Question: Does anyone have any idea how to download files from mega.co.nz in java, because the urls are not directly downloadable because of the appearing dialog box.
e.g. the <URL> is not directly downloadable. Image of dialog box appearing:
How can I download these files directly in java?
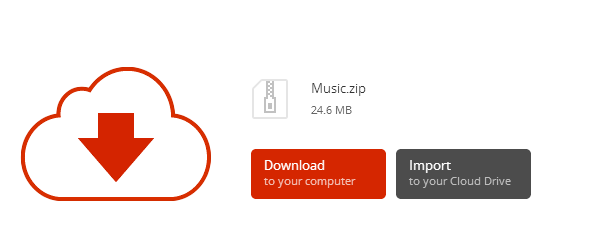
Answer: This might fit your needs: <URL>
The project is a complete mega api.